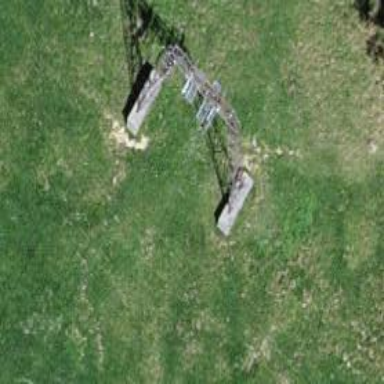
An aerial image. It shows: Pylon used for aerialway.